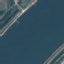
Land use / land cover: River